Field crop: tomato
Growth stage: 2
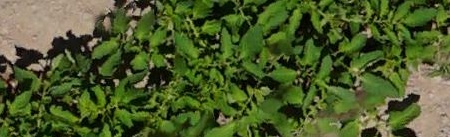
Species: tomato